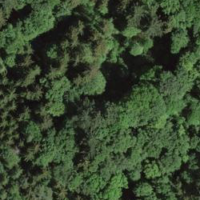
EUNIS habitat code: 44
Species observed at this site:
Milvus milvus
Argynnis paphia